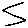
Label: zigzag